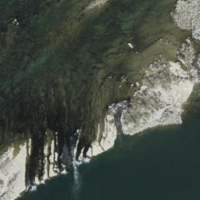
EUNIS habitat code: 15
Species observed at this site:
Phalacrocorax carbo